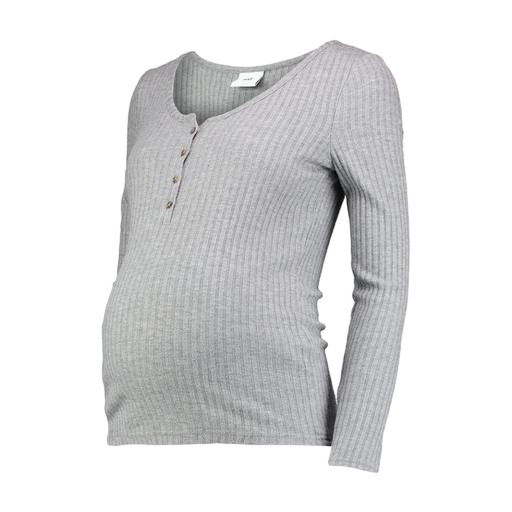
gray rib henley, white henley long-sleeved ribbed-jersey top, black henley long-sleeved ribbed-jersey top, white background